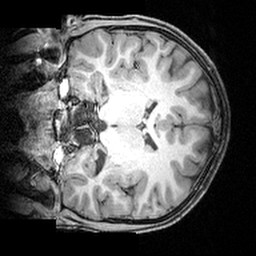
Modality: T1w
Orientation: coronal
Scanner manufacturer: siemens
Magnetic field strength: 3 T
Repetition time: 1.9 s
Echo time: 0.00397 s